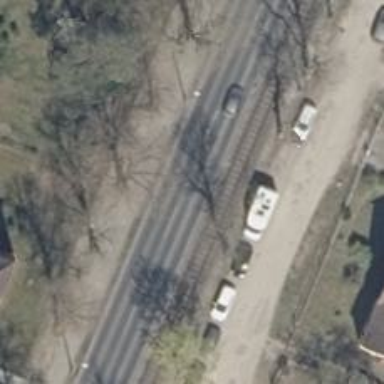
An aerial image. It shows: Tertiary road with asphalt surface. It has separate sidewalks on both sides.